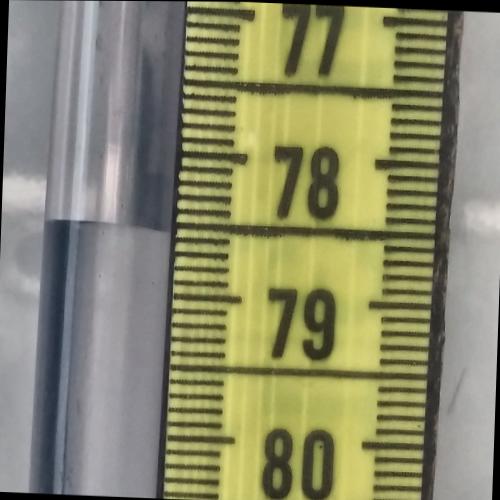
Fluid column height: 78.6 cm